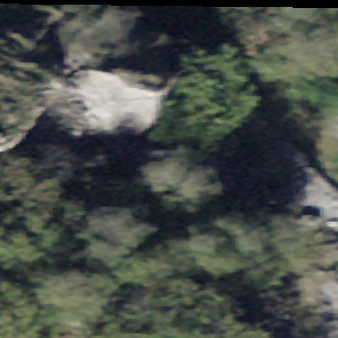
Label: bouldering_area